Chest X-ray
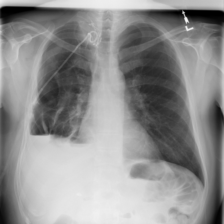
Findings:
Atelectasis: negative
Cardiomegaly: negative
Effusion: negative
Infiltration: negative
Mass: negative
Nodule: negative
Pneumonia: negative
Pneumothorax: negative
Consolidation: negative
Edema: negative
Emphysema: negative
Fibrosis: negative
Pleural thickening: negative
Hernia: negative